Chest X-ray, PA view. Patient: 52 years old, sex M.
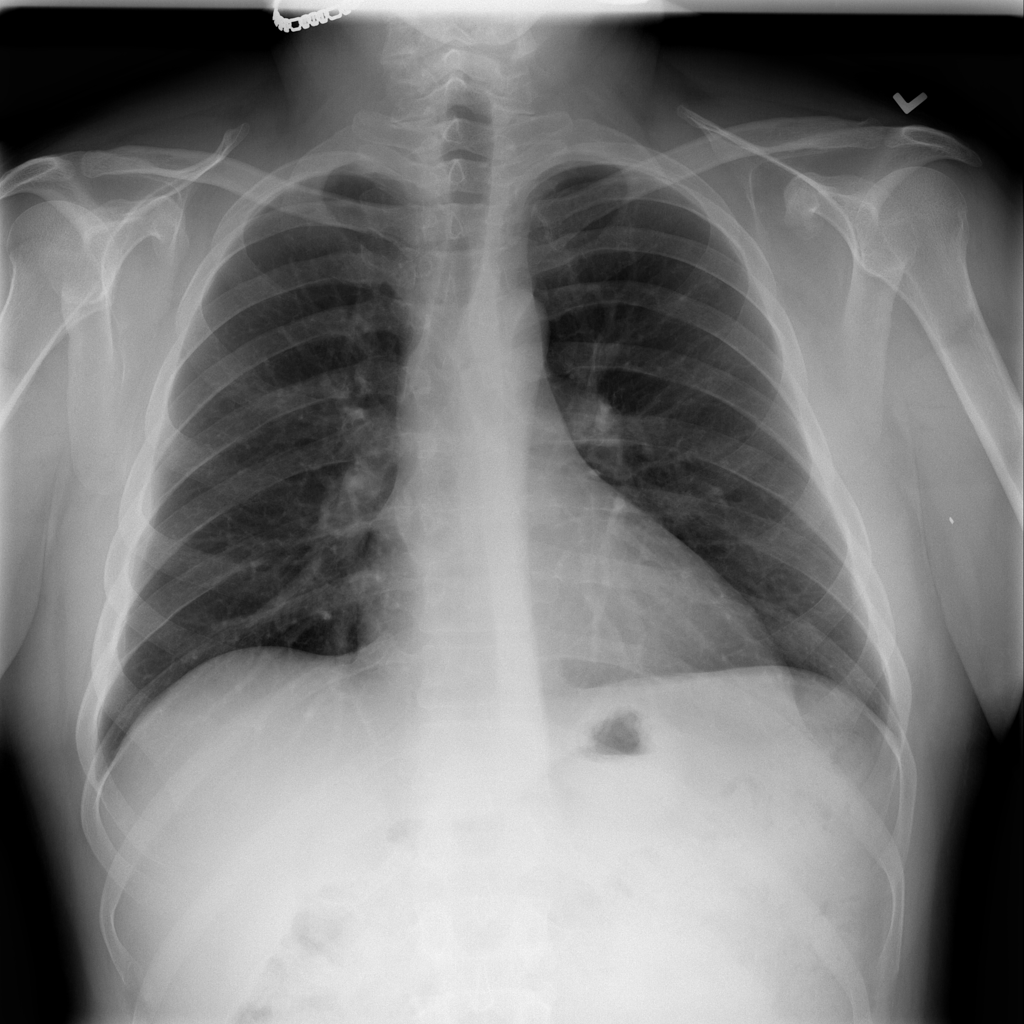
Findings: No Finding